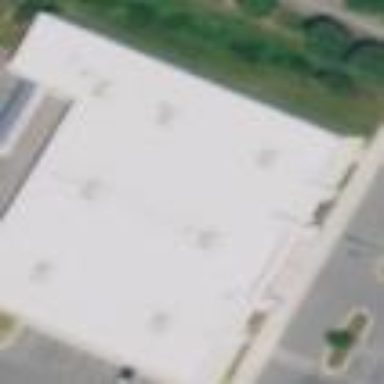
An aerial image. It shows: Retail building that houses furniture shop.